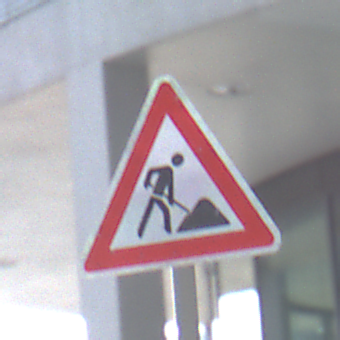
Verkehrszeichen: Arbeitsstelle
Umgebung: Outdoor, Urban
Tageszeit: MorningAfternoon
Wetter: PartlyCloudy
Licht: Natural
Jahreszeit: NotSpecified
Kontrast: HighContrast